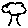
Label: tree